Question: I am developing an iOS app where I need to get the walking route distance between two locations.
I have used CoreLocation API
'''
- (CLLocationDistance)distanceFromLocation:(const CLLocation *)location
'''
As per the documentation 'This method measures the distance between the two locations by tracing a line between them that follows the curvature of the Earth.'
The distance it gave was different from the the one which shown in the iOS map app (after converting to miles) as shown in the figure.

I want to get the walking route distance between two locations which we gets in the map app inside my app. is there any API to get this distance.
Could anyone please help me to achieve this.
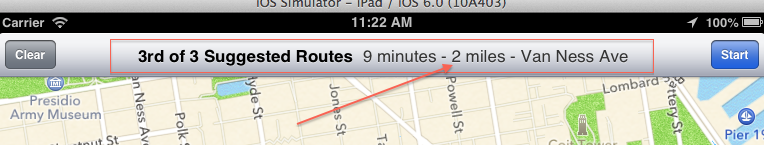
Answer: The CoreLocation API does not give distance along a walking route, it can only give you straight line "as the crow flies" distance. You need to query a network service that has a network of streets and walkways to get actual walking distance. CL and MapKit do not provide this service.
You can send a request to Apple Maps app to get walking directions between two points but the results are not provided back to your app, they are presented to the user.